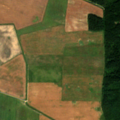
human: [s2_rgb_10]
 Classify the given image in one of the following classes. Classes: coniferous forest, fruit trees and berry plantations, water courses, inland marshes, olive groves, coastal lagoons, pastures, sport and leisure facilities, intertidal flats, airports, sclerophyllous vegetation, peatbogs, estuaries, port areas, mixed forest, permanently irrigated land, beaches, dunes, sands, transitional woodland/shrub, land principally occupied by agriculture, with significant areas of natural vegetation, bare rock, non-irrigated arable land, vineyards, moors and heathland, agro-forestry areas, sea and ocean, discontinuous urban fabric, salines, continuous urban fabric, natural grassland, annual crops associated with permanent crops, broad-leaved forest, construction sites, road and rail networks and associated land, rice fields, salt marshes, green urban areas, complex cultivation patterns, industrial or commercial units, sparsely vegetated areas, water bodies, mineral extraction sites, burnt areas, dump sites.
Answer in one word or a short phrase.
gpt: non-irrigated arable land, coniferous forest, mixed forest